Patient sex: M
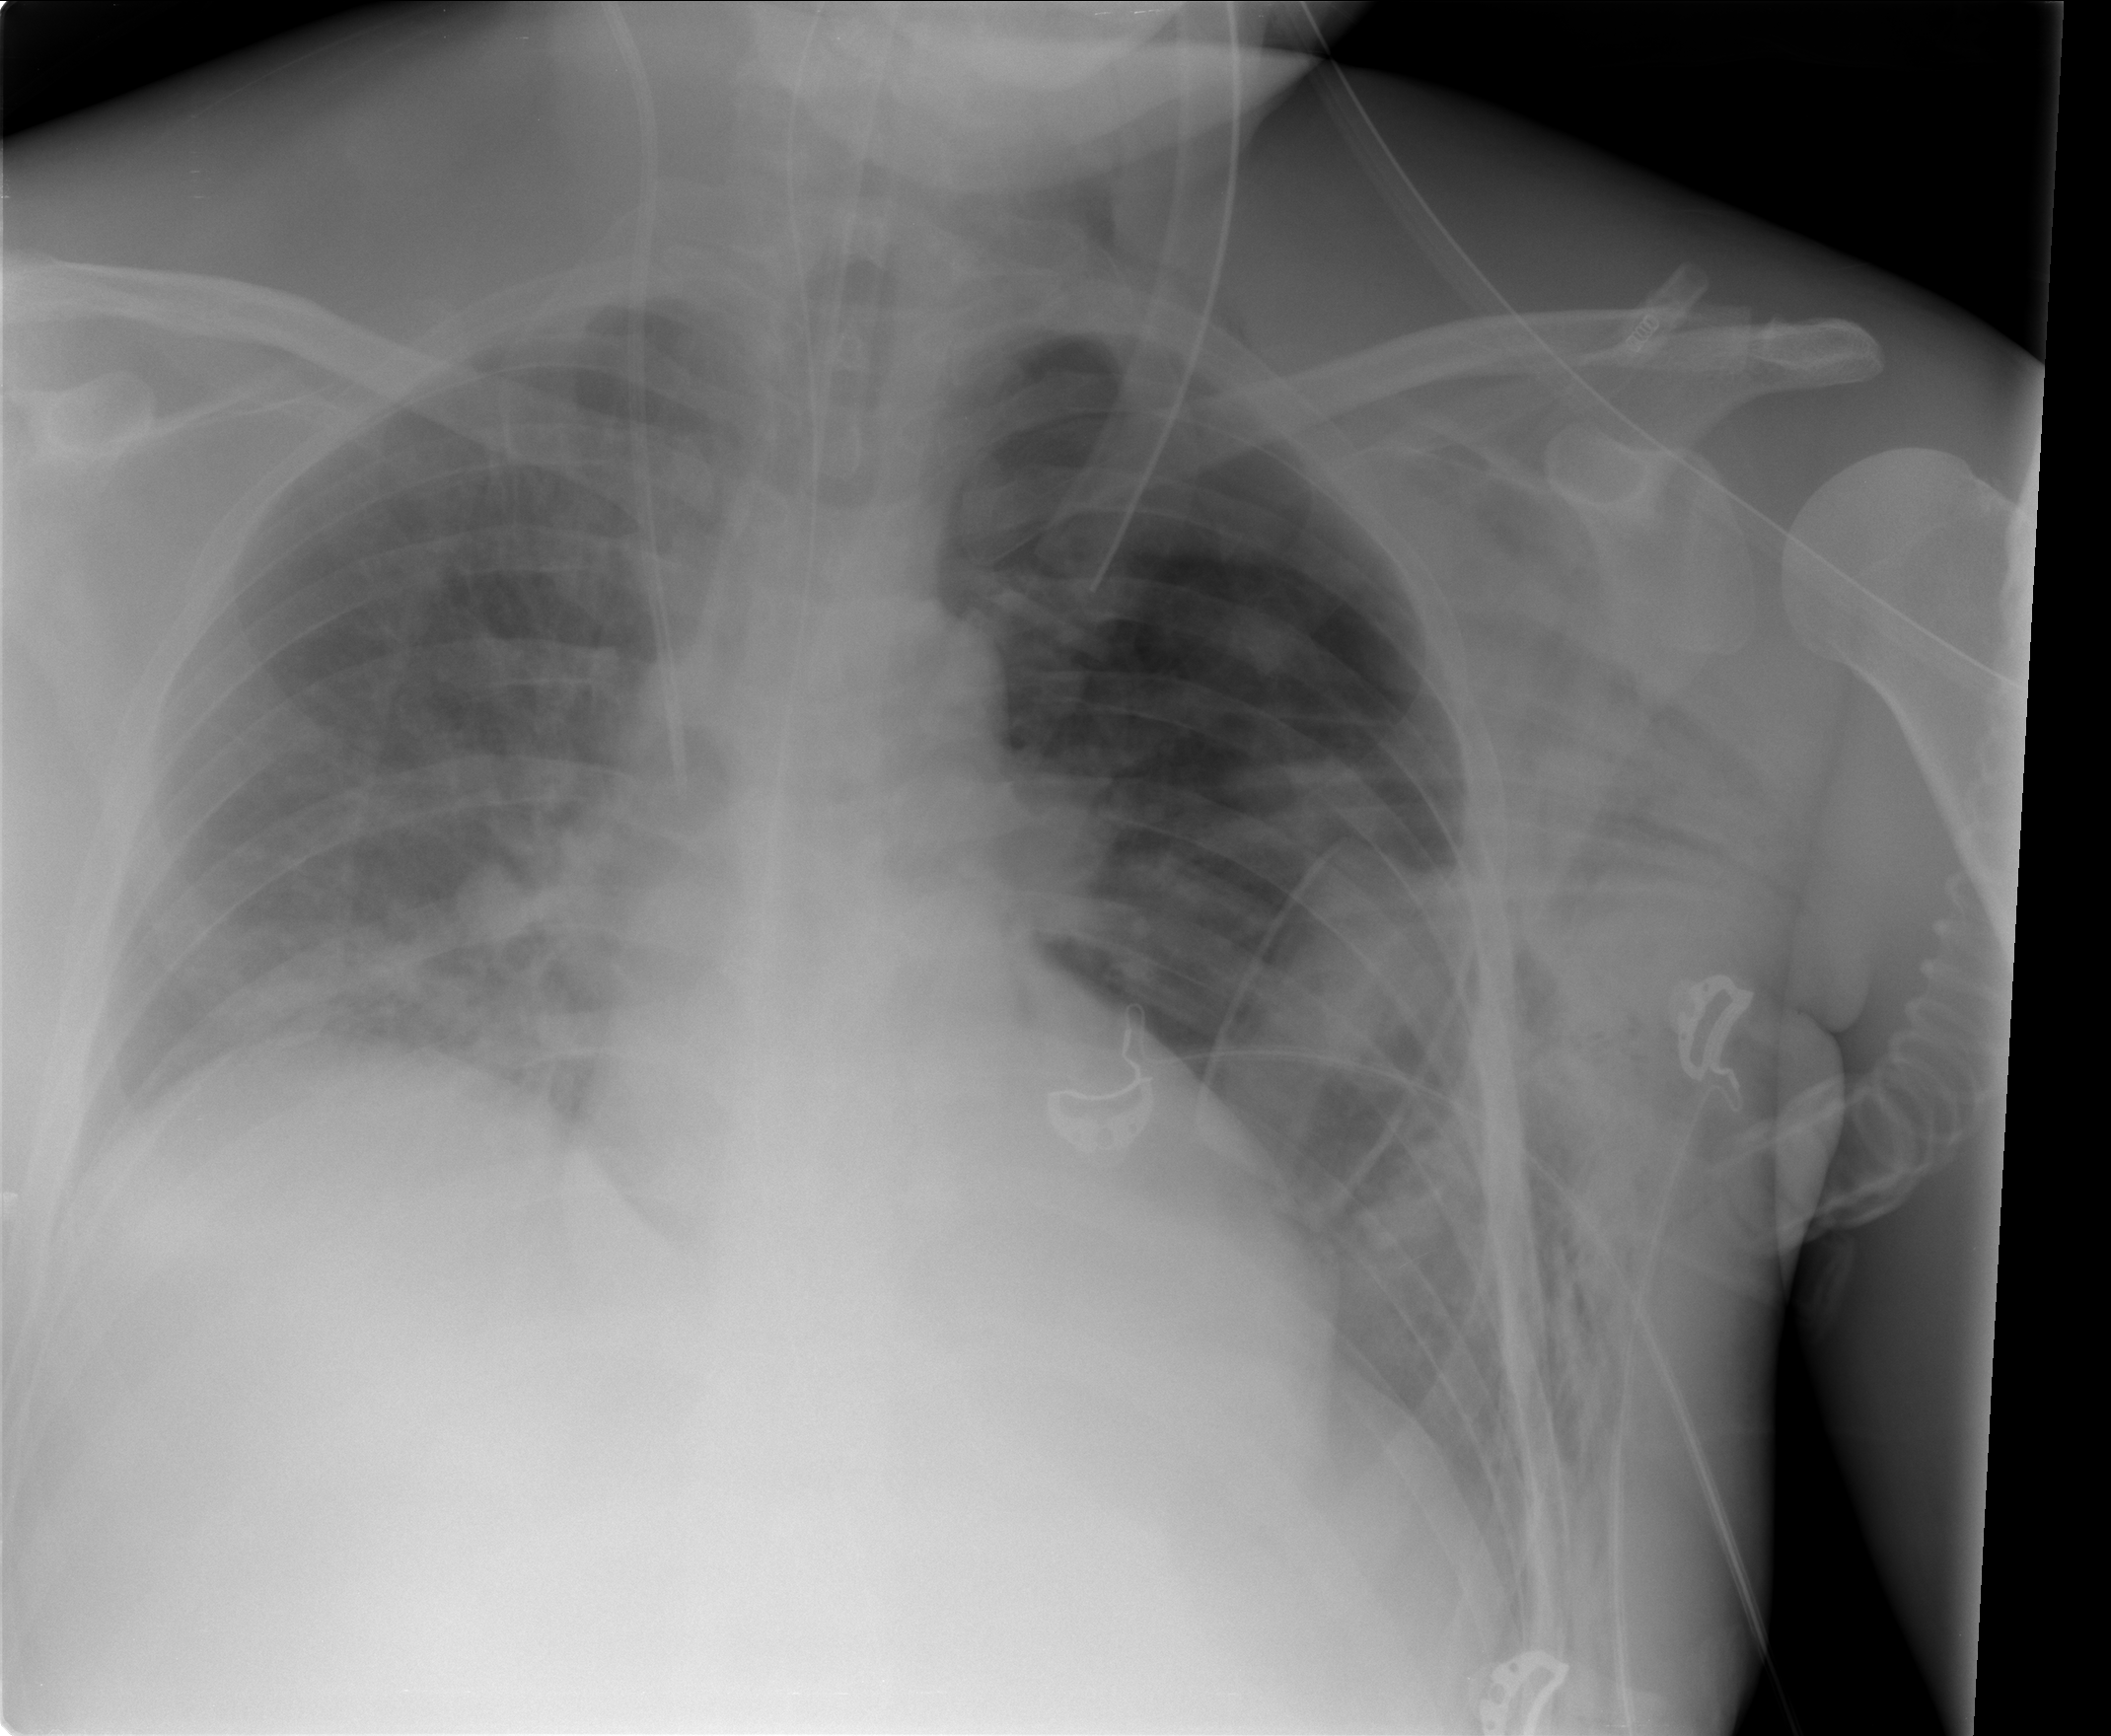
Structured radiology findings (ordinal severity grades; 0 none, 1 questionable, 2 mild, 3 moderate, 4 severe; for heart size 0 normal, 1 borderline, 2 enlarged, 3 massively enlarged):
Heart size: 0
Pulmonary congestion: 1
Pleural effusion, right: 0
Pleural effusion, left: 0
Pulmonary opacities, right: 0
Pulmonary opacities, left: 0
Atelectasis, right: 0
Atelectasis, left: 0